Interaction volume radius: 10 \u00c5
Interaction volume height: 35 \u00c5
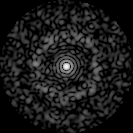
Disorder parameter: 0.8286